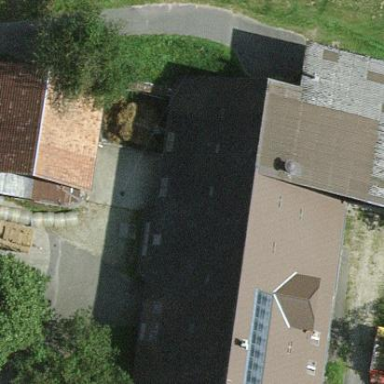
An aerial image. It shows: Farm building.